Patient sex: M
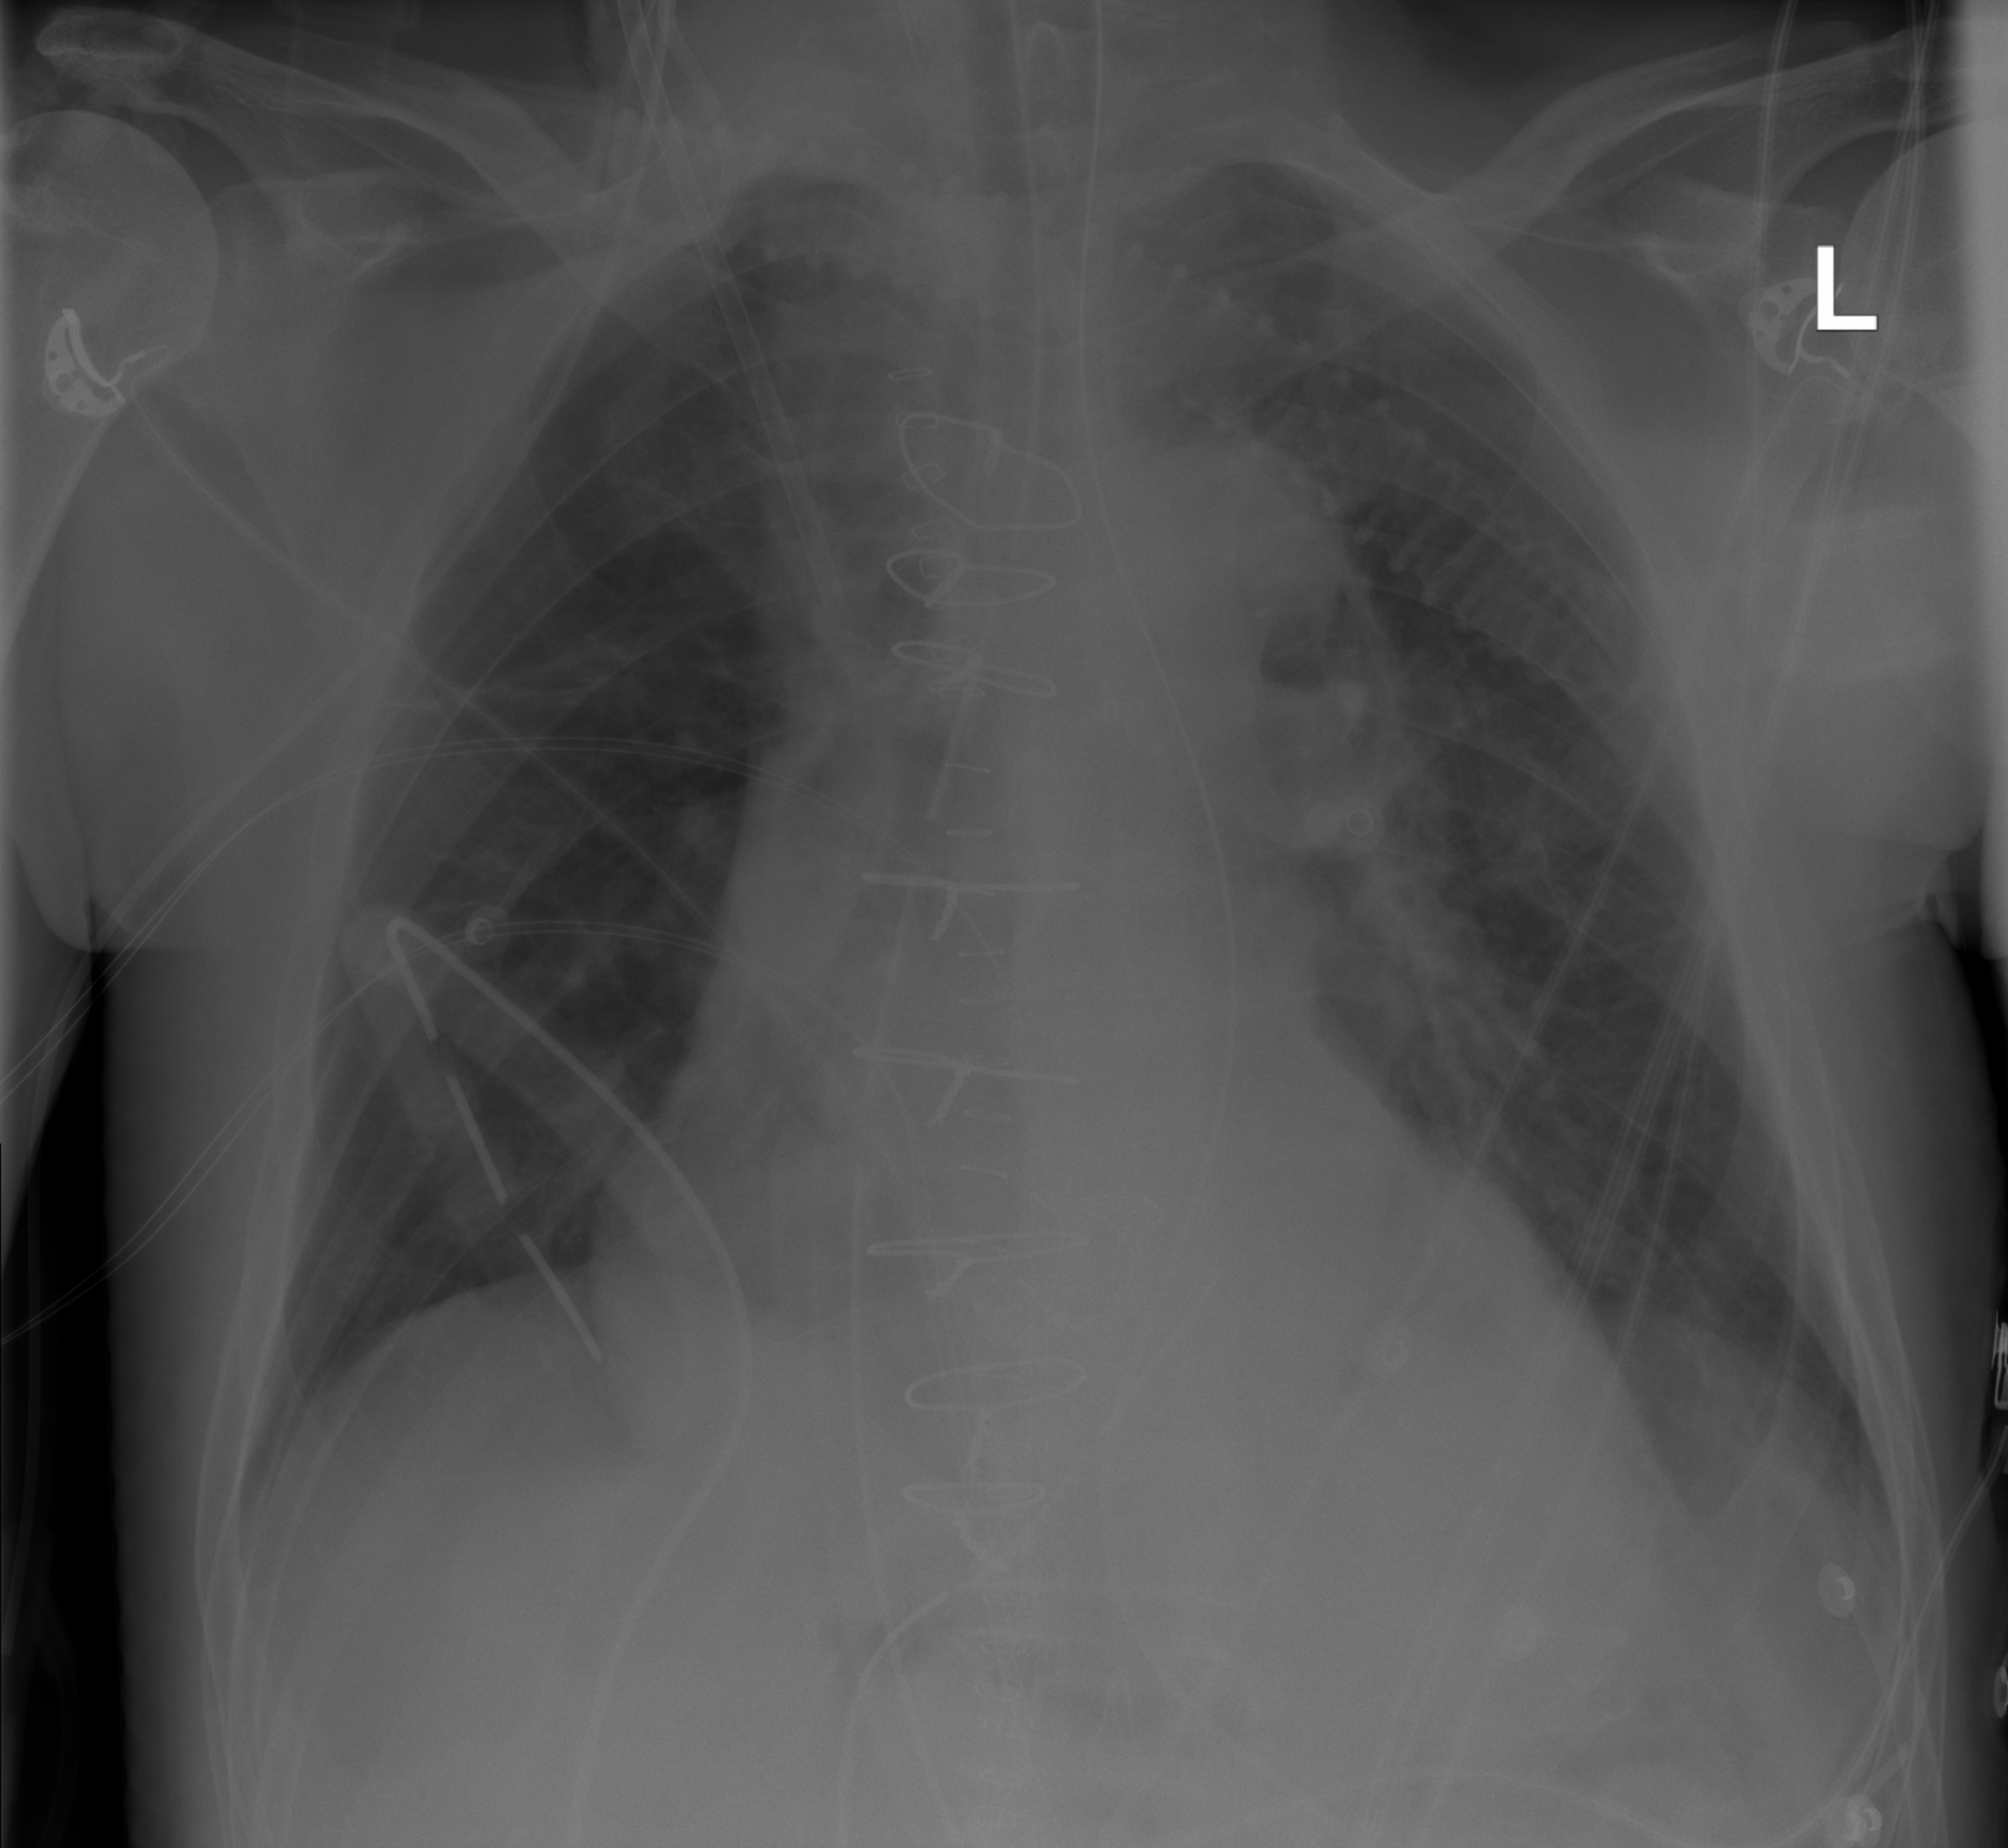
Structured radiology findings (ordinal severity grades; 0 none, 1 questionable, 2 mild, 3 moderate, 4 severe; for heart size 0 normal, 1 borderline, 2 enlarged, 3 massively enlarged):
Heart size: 2
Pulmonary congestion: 1
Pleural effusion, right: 0
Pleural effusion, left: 1
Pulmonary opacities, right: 0
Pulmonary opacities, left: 0
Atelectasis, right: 1
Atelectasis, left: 1